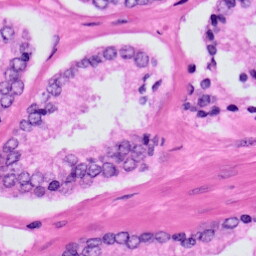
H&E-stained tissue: Prostate